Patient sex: M
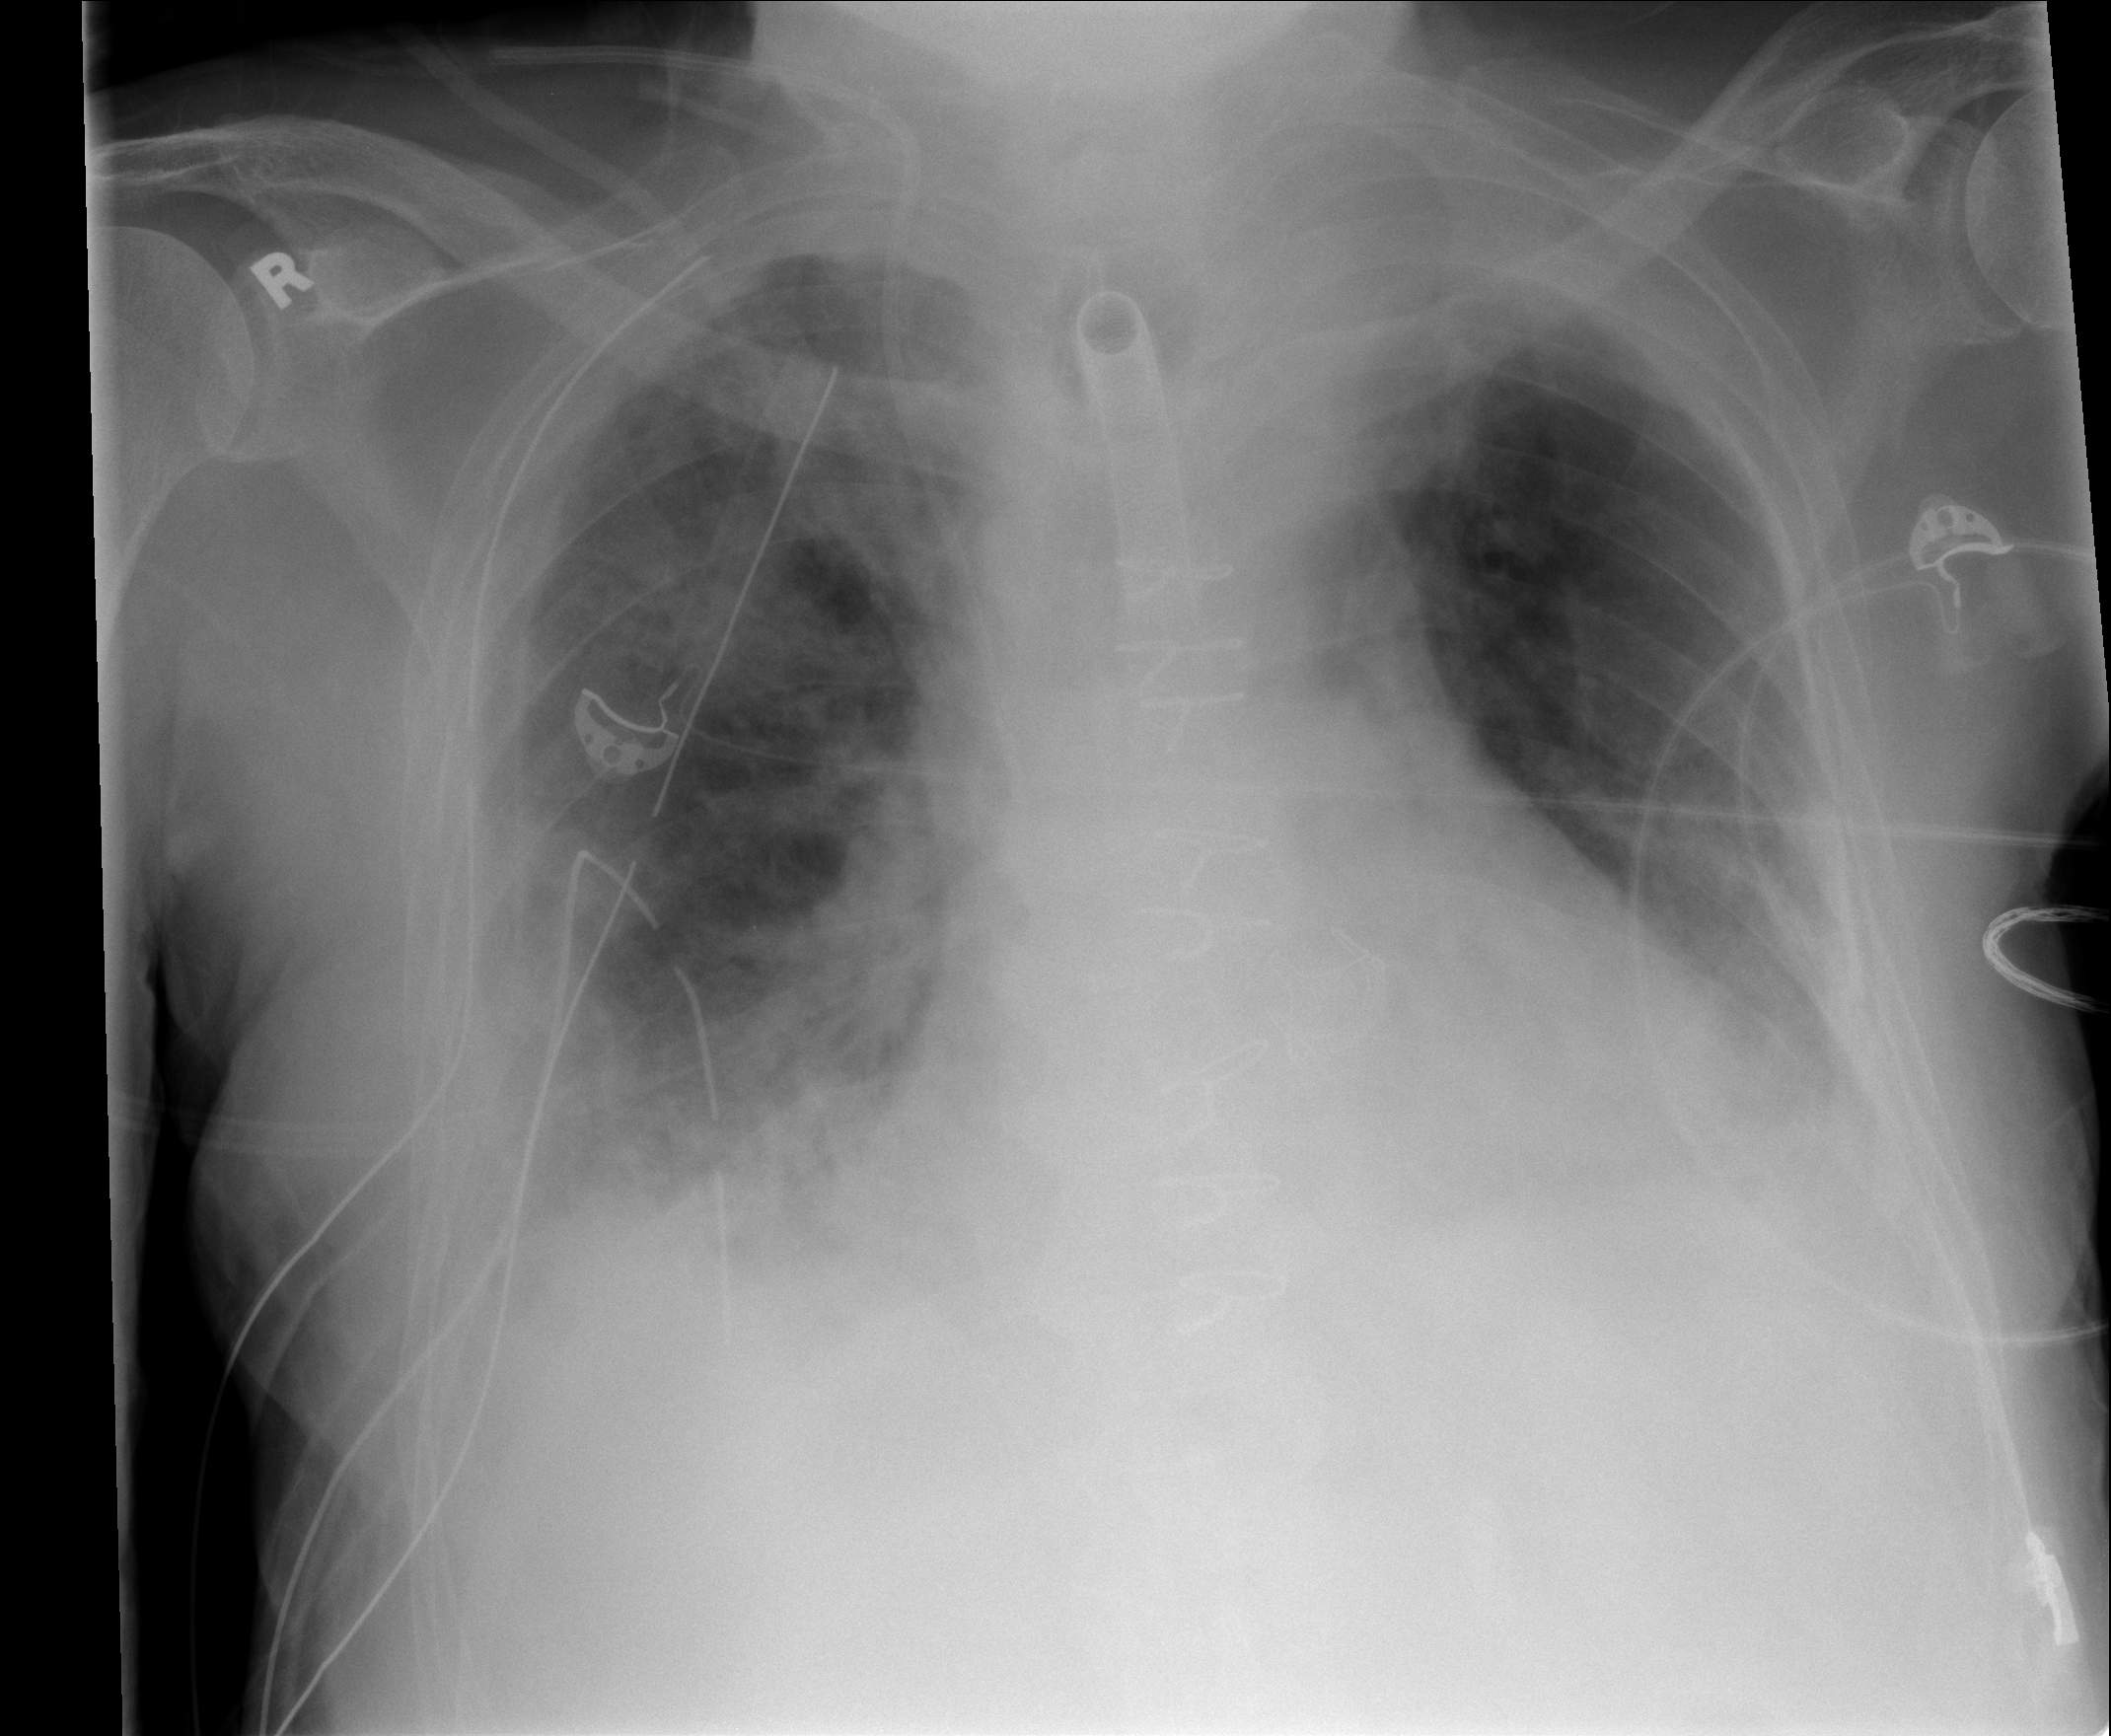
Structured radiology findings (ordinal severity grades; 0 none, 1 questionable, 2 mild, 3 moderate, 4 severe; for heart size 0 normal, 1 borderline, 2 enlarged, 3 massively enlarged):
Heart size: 2
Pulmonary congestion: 0
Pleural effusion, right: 2
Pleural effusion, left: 2
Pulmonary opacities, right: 3
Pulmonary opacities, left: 2
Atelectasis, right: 2
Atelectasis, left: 2